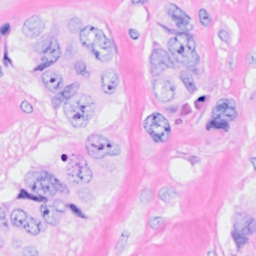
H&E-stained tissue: Breast